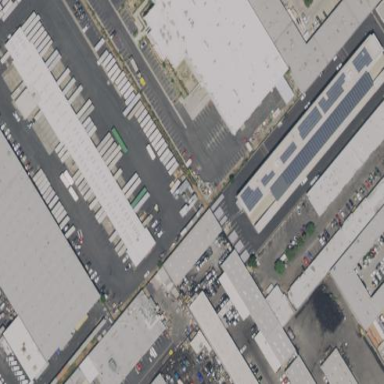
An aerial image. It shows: Warehouse building used for warehousing.